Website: macys
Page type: customer-info-address
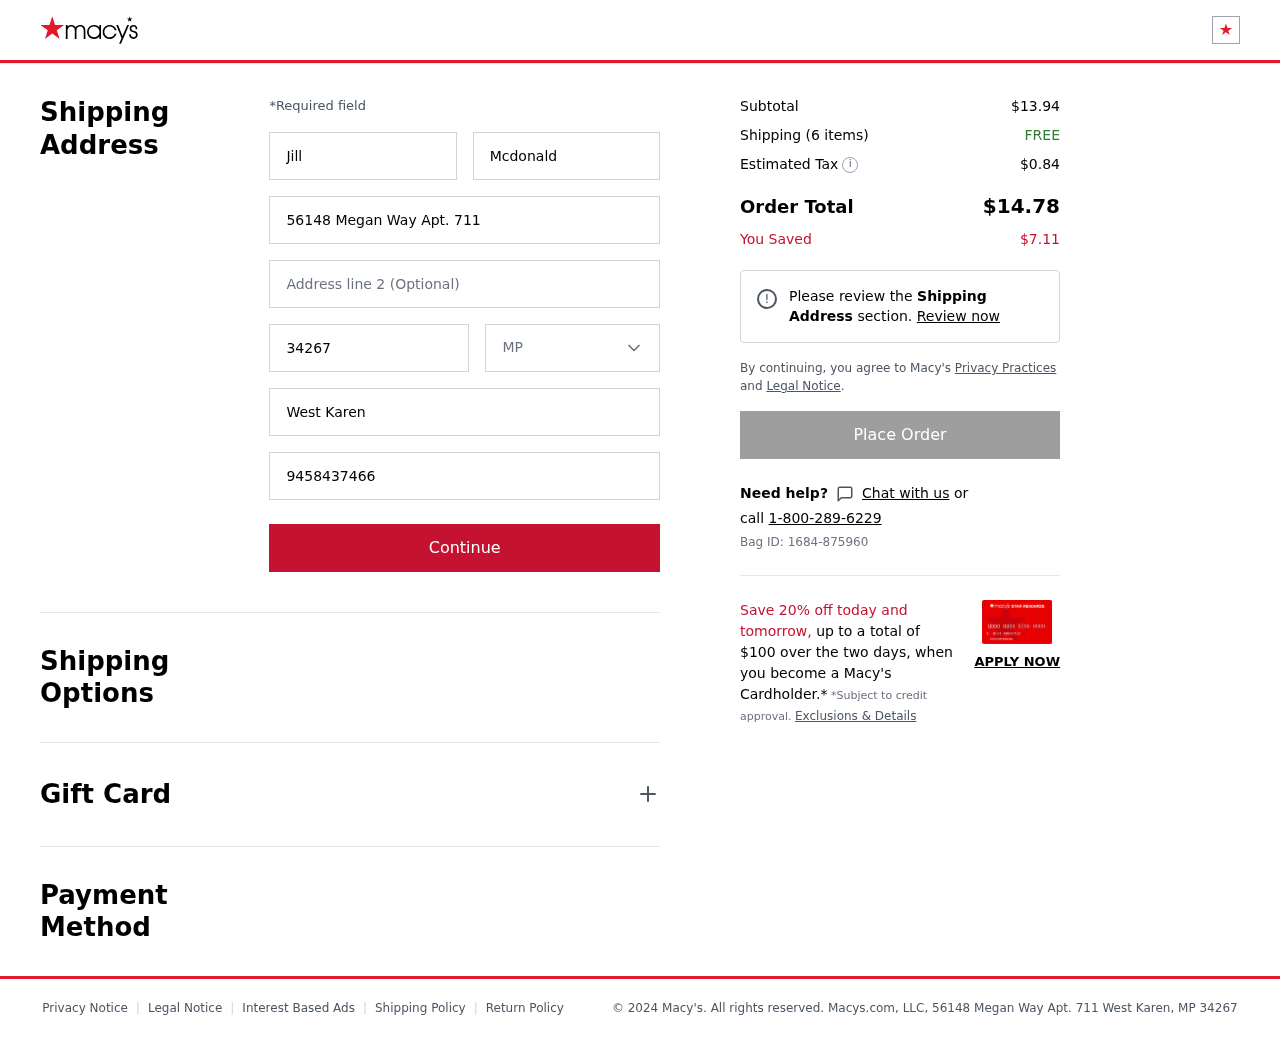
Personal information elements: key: PII_CITY
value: West Karen
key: PII_FIRSTNAME
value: Jill
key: PII_LASTNAME
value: Mcdonald
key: PII_PHONE
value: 9458437466
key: PII_POSTCODE
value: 34267
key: PII_STATE
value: MP
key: PII_STREET
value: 56148 Megan Way Apt. 711
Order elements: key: ORDER_SUBTOTAL
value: $13.94
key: ORDER_NUM_ITEMS
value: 6
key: ORDER_SHIPPING_COST
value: FREE
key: ORDER_TAX
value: $0.84
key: ORDER_TOTAL
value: $14.78
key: ORDER_SAVINGS
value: $7.11
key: ORDER_BAG_ID
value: Bag ID: 1684-875960